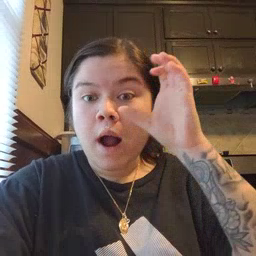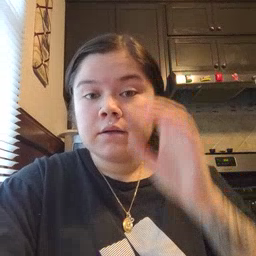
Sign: awake